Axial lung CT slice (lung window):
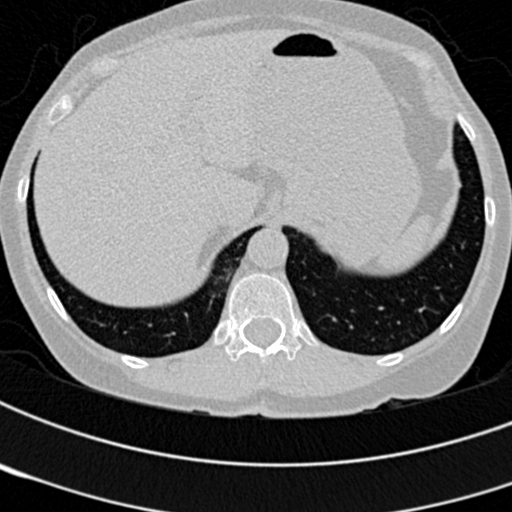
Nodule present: no